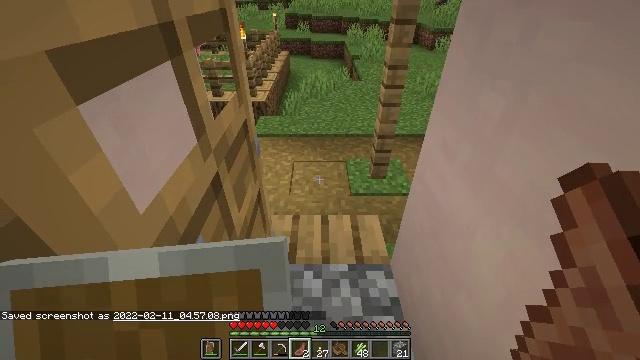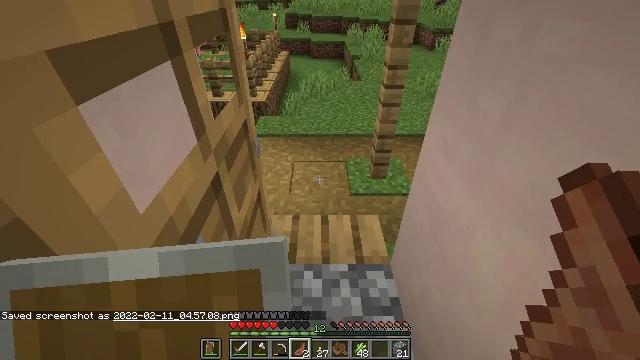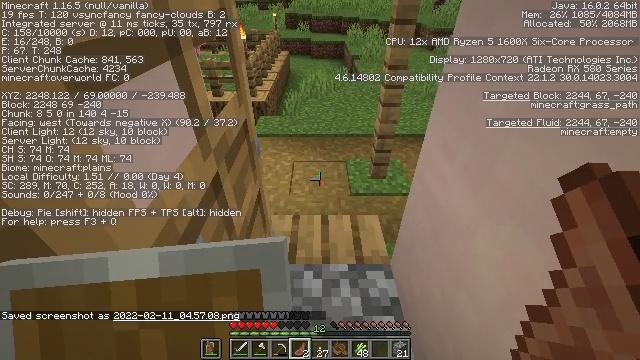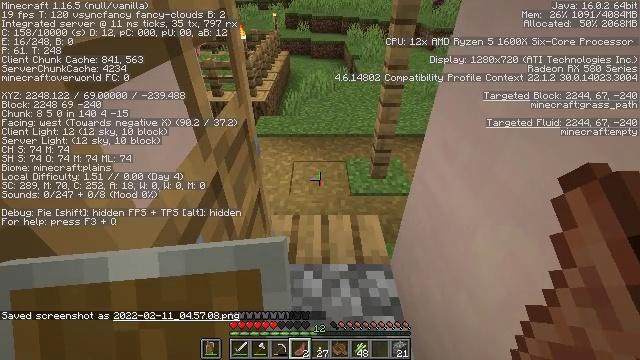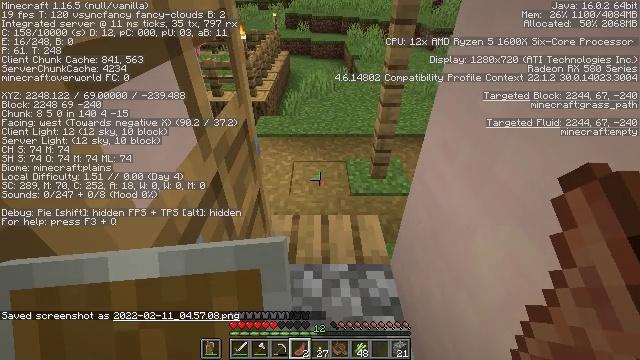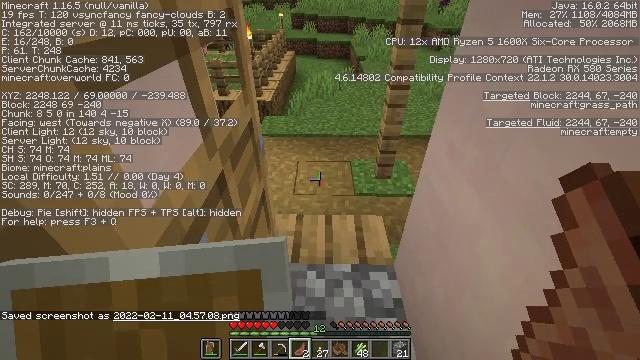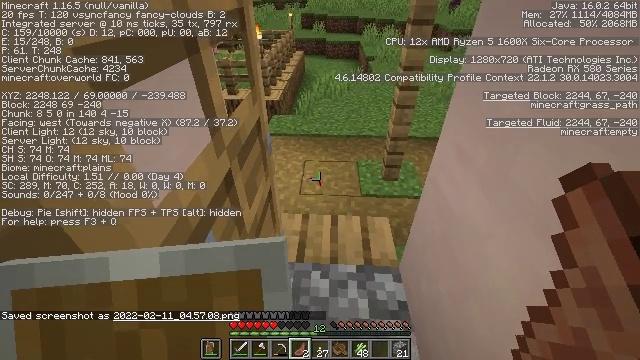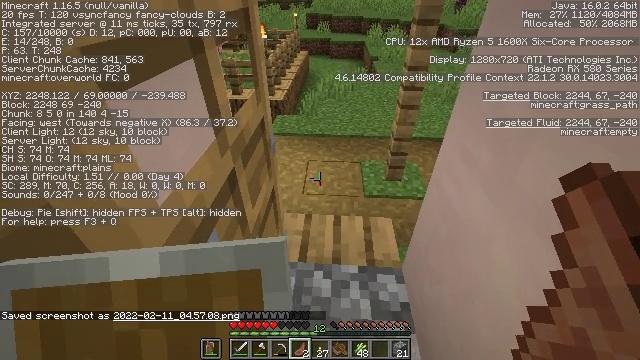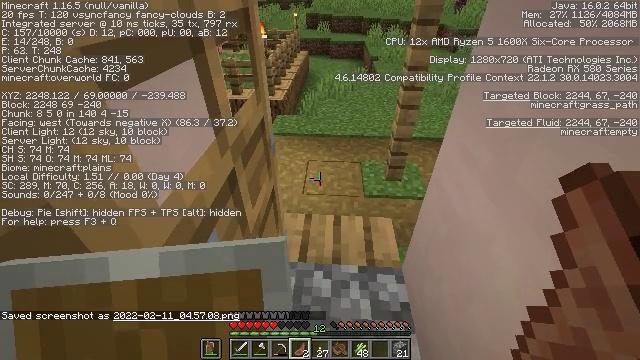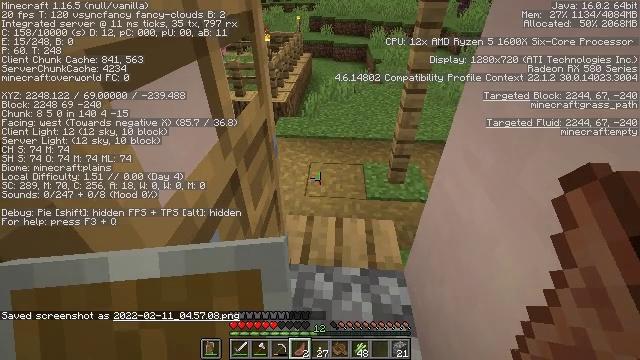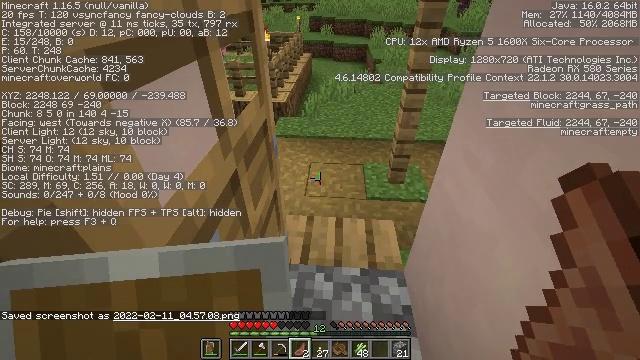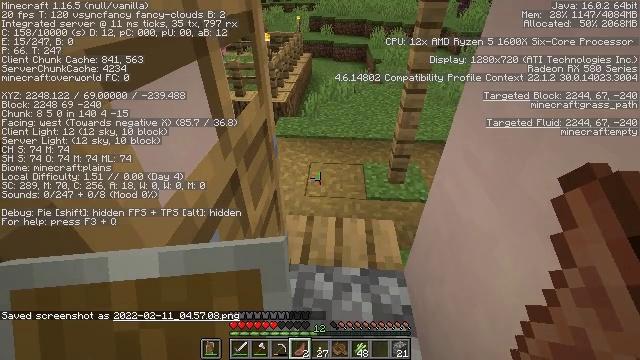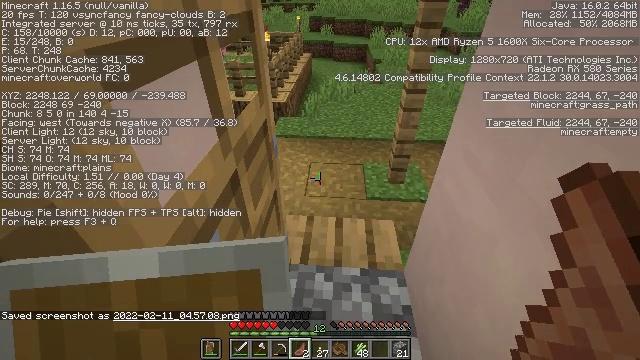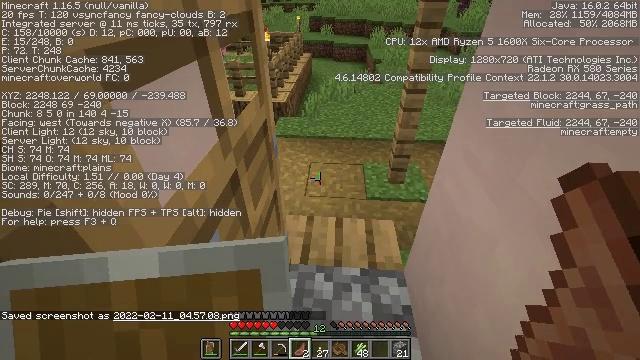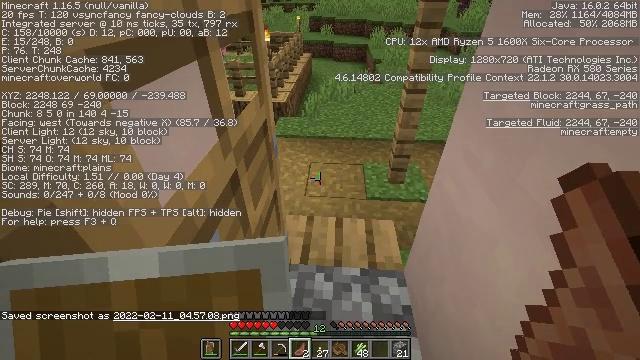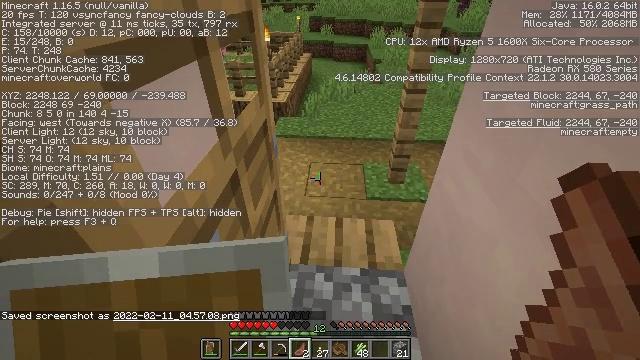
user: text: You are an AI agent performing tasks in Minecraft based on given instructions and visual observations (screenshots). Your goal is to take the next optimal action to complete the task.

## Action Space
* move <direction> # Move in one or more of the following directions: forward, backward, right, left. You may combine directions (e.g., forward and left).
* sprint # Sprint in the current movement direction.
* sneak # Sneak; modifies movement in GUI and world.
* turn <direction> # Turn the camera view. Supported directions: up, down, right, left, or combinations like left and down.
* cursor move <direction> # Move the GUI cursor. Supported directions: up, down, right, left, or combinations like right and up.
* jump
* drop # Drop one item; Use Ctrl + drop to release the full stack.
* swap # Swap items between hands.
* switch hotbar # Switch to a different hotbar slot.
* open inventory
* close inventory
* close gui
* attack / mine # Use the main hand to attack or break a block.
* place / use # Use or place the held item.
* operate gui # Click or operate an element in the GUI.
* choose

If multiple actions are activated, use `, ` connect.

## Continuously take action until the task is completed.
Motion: motion action
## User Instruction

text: Break the potted dandelion.
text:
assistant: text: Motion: no_op
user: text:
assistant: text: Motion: no_op
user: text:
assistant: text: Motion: no_op
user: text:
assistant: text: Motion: no_op
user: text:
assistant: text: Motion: turn left
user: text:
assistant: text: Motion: turn left
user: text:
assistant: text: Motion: no_op
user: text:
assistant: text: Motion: no_op
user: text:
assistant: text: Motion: no_op
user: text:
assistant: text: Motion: no_op
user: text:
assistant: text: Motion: no_op
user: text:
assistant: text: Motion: no_op
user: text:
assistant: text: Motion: no_op
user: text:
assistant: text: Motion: no_op
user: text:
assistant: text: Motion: no_op
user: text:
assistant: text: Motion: no_op
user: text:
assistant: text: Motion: no_op
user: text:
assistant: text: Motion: no_op
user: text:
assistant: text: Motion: move forward
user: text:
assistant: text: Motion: move forward
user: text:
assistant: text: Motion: move forward
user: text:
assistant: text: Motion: move forward
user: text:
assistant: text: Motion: move forward
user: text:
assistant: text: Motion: move forward, turn up
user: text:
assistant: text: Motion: move forward, turn up
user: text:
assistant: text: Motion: move forward
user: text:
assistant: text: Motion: move forward, turn up
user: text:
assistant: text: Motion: move forward, turn left and up
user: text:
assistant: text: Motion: move forward, turn left
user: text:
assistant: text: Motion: move forward, sprint, turn left